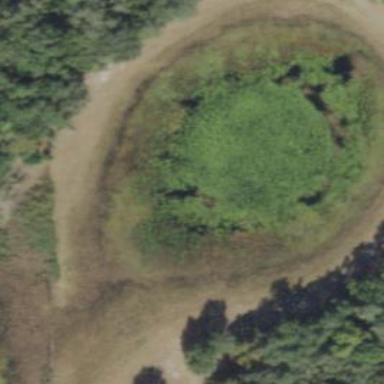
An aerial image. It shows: Marshy wetland area.